Question: I am facing a strange iOS 8.3 issue which shows a keyboard on a wrong orientation like this (the view controller is in Landscape mode, but the keyboard show up in Portrait mode):

I can trigger this issue by following these steps:
1. Create 2 UIViewController subClass: ViewControllerA and ViewControllerB
2. in ViewControllerA implement supportedInterfaceOrientations and return UIInterfaceOrientationMaskPortrait
3. in ViewControllerB implement supportedInterfaceOrientations and return UIInterfaceOrientationMaskLandscape
4. Create a UINavigationController subclass called NavigationController, implement supportedInterfaceOrientations and return [self.topViewController supportedInterfaceOrientations] (I'm doing this because I want to keep the NavigationController and it's rootVC from rotating)
5. Use the NavigationController as initial view controller of the app, set ViewControllerA as the NavigationController's rootViewContrller
6. Launch the app, ViewControllerA will shown up in Portrait. Show a button on ViewControllerA, press the button will present ViewControllerB by using presentViewController:animated:completion
7. ViewControllerB will show up in Landscape; Show a text field on ViewControllerB, tap on the text field will trigger the keyboard, but the keyboard is in Portrait mode, just like the image above.
PS. You can download and run the Xcode project <URL>
This issue seems only appears on iOS 8.3. Am I doing something wrong ? Or maybe this is just another bug of iOS ?
By the way, this issue won't happen if you just show 'ViewControllerA' directly without a 'ViewController'. So if this is a bug of iOS, how can I avoid subclassing 'UINavigationController' but still keep 'ViewControllerA' which is the rootViewController of a 'UINavigationController' from rotating.
---
UPDATE: This bug still appears on iOS 8.4, I fired a bug report and got replies from apple on June 17th 2015, they said it has been addressed in the latest iOS 9 beta.
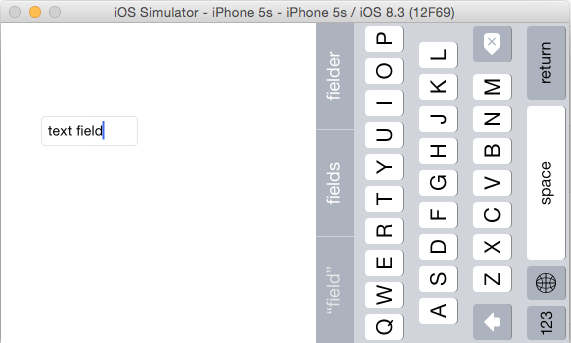
Answer: We got around this issue by tricking the device into thinking that it was rotated into a different orientation and then into its intended orientation.
'''
- (void)viewDidAppear:(BOOL)animated
{
[super viewDidAppear:animated];
self.segmentedControl.selectedSegmentIndex = 0;
if(!self.rotatingForDismissal)
{
[self.tableNumberTextField becomeFirstResponder];
}
if(SYSTEM_VERSION_GREATER_THAN_OR_EQUAL_TO(@"8.3"))
{
[[UIDevice currentDevice] setValue:@(UIDeviceOrientationLandscapeLeft) forKey:@"orientation"];
[[UIDevice currentDevice] setValue:@(self.interfaceOrientation) forKey:@"orientation"];
}
}
'''